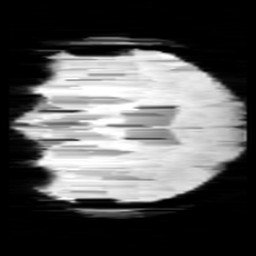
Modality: minIP
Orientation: coronal
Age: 12
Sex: female
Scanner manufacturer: siemens
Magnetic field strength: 3 T
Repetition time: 0.027 s
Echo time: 0.02 s